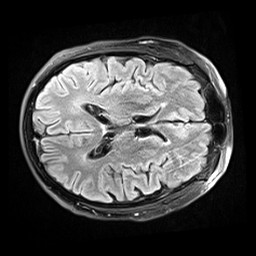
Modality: FLAIR
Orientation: axial
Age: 59
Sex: male
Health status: healthy
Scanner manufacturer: siemens
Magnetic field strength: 3 T
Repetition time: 9 s
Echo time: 0.088 s